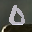
Label: 0